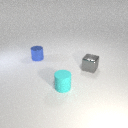
small blue metal cylinder behind small gray metal cube